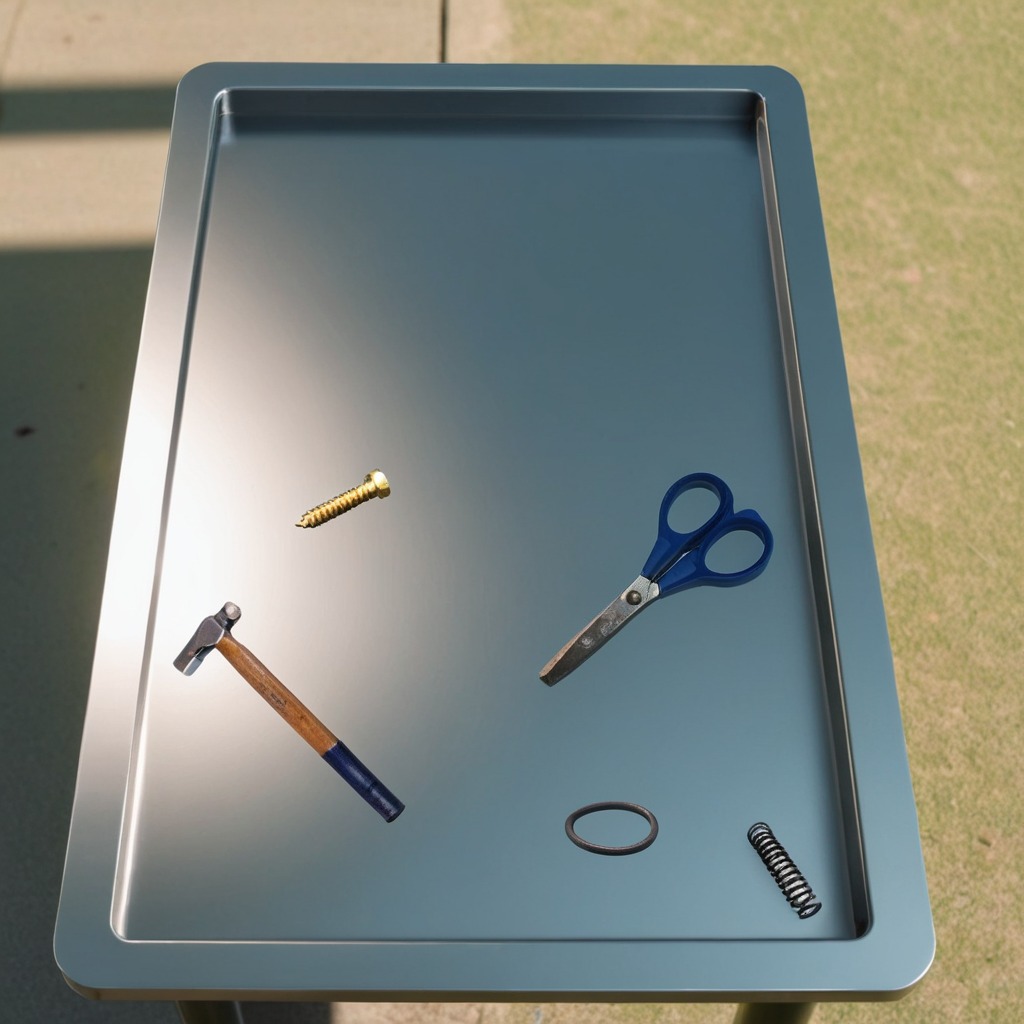
A rubber o-ring, a metal machine screw, a hammer, a coiled metal spring, and a pair of scissors are lying on a clean utility table in a temporary outdoor tool station afternoon light present textured surface